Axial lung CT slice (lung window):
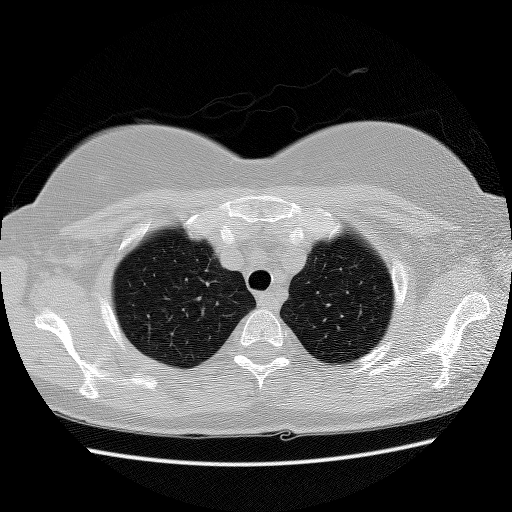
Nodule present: no